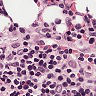
Metastatic tissue present: no